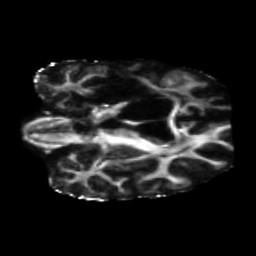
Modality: FA
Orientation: coronal
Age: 58
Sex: male
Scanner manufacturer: siemens
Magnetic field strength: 3 T
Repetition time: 5.47 s
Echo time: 0.0854 s